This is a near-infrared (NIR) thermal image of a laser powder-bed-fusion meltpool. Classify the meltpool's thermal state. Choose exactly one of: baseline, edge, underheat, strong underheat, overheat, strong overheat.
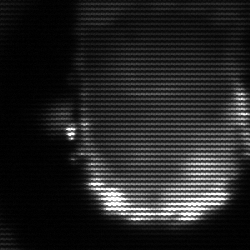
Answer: baseline